Question: I have an application and I want to customize the create folder button when it is on edit mode.
I used following code to do that:
'''
UIBarButtonItem * addButton;
addButton = [[UIBarButtonItem alloc] initWithBarButtonSystemItem:UIBarButtonSystemItemAdd target:self action:@selector(createFolder)];
[addButton setTitleTextAttributes:dictionaryOfTitleTextAttributes forState:UIControlStateNormal];
[addButton setBackgroundImage:[[UIImage imageWithCGImage:[UIImage imageNamed:@"List/newfolder-normal.png"].CGImage scale:2 orientation:UIImageOrientationDown] resizableImageWithCapInsets:UIEdgeInsetsMake(4, 14, 4, 14)] forState:UIControlStateNormal barMetrics:UIBarMetricsDefault];
[addButton setBackgroundImage:[[UIImage imageWithCGImage:[UIImage imageNamed:@"List/newfolder-touched.png"].CGImage scale:2 orientation:UIImageOrientationDown] resizableImageWithCapInsets:UIEdgeInsetsMake(4,14,4,14)] forState:UIControlStateHighlighted barMetrics:UIBarMetricsDefault];
'''
But I couldn't remove the plus sign in create new folder button and the app seemed like this

How can I remove the plus sign?
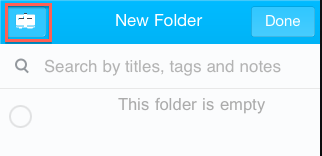
Answer: As par you implement code you simply define you 'UIBarButtonItem' using 'initWithTitle' like Bellow
'''
addButton = [[UIBarButtonItem alloc] initWithTitle:@"" style:UIBarButtonItemStyleBordered target:self action:@selector(createFolder:)];
'''
Example code:-
'''
UIBarButtonItem * addButton;
addButton = [[UIBarButtonItem alloc] initWithTitle:@"" style:UIBarButtonItemStyleBordered target:self action:@selector(createFolder:)];
//[addButton setTitleTextAttributes:di forState:UIControlStateNormal];
[addButton setBackgroundImage:[[UIImage imageWithCGImage:[UIImage imageNamed:@"redHeart.png"].CGImage scale:2 orientation:UIImageOrientationDown] resizableImageWithCapInsets:UIEdgeInsetsMake(4, 14, 4, 14)] forState:UIControlStateNormal barMetrics:UIBarMetricsDefault];
[addButton setBackgroundImage:[[UIImage imageWithCGImage:[UIImage imageNamed:@"blueheart.png"].CGImage scale:2 orientation:UIImageOrientationDown] resizableImageWithCapInsets:UIEdgeInsetsMake(4,14,4,14)] forState:UIControlStateHighlighted barMetrics:UIBarMetricsDefault];
'''

i suggest you to use 'UIButton' and set as a 'CustomView' of 'UIbarButtonItem' for doing this task:-
'''
UIImage* yourImage = [UIImage imageNamed:@"newfolder-normal.png.png"];
CGRect frameimg = CGRectMake(0, 0, yourImage.size.width, yourImage.size.height);
someButton = [[UIButton alloc] initWithFrame:frameimg];
someButton.tag=1;
[someButton setBackgroundImage:yourImage forState:UIControlStateNormal];
[someButton addTarget:self action:@selector(createFolder:)
forControlEvents:UIControlEventTouchUpInside];
[someButton setShowsTouchWhenHighlighted:YES];
addButton =[[UIBarButtonItem alloc] initWithCustomView:someButton];
self.navigationItem.leftBarbuttonITem=addButton;
[someButton release];
-(void)createFolder:(id)sender
{
UIButton *selectedButton = (UIButton *)sender;
//If checked, uncheck and visa versa
[selectedButton setSelected:![selectedButton isSelected]];
if([selectedButton isSelected])
{
UIImage* yourImage = [UIImage imageNamed:@"List/newfolder-touched.png"];
[selectedButton setBackgroundImage:yourImage forState:UIControlStateNormal];
}
else
{
UIImage* yourImage = [UIImage imageNamed:@"List/newfolder-normal.png"];
[selectedButton setBackgroundImage:yourImage forState:UIControlStateNormal];
}
}
'''